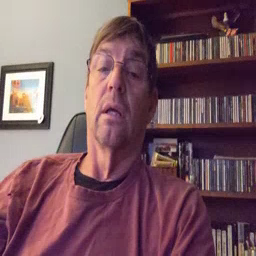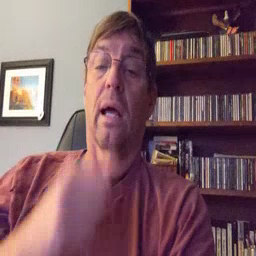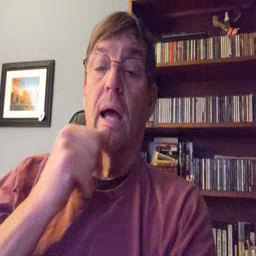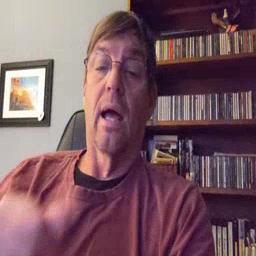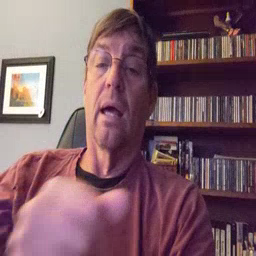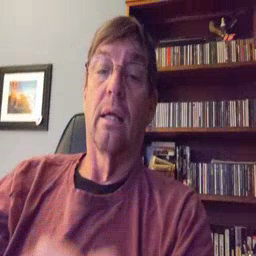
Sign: hide